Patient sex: M
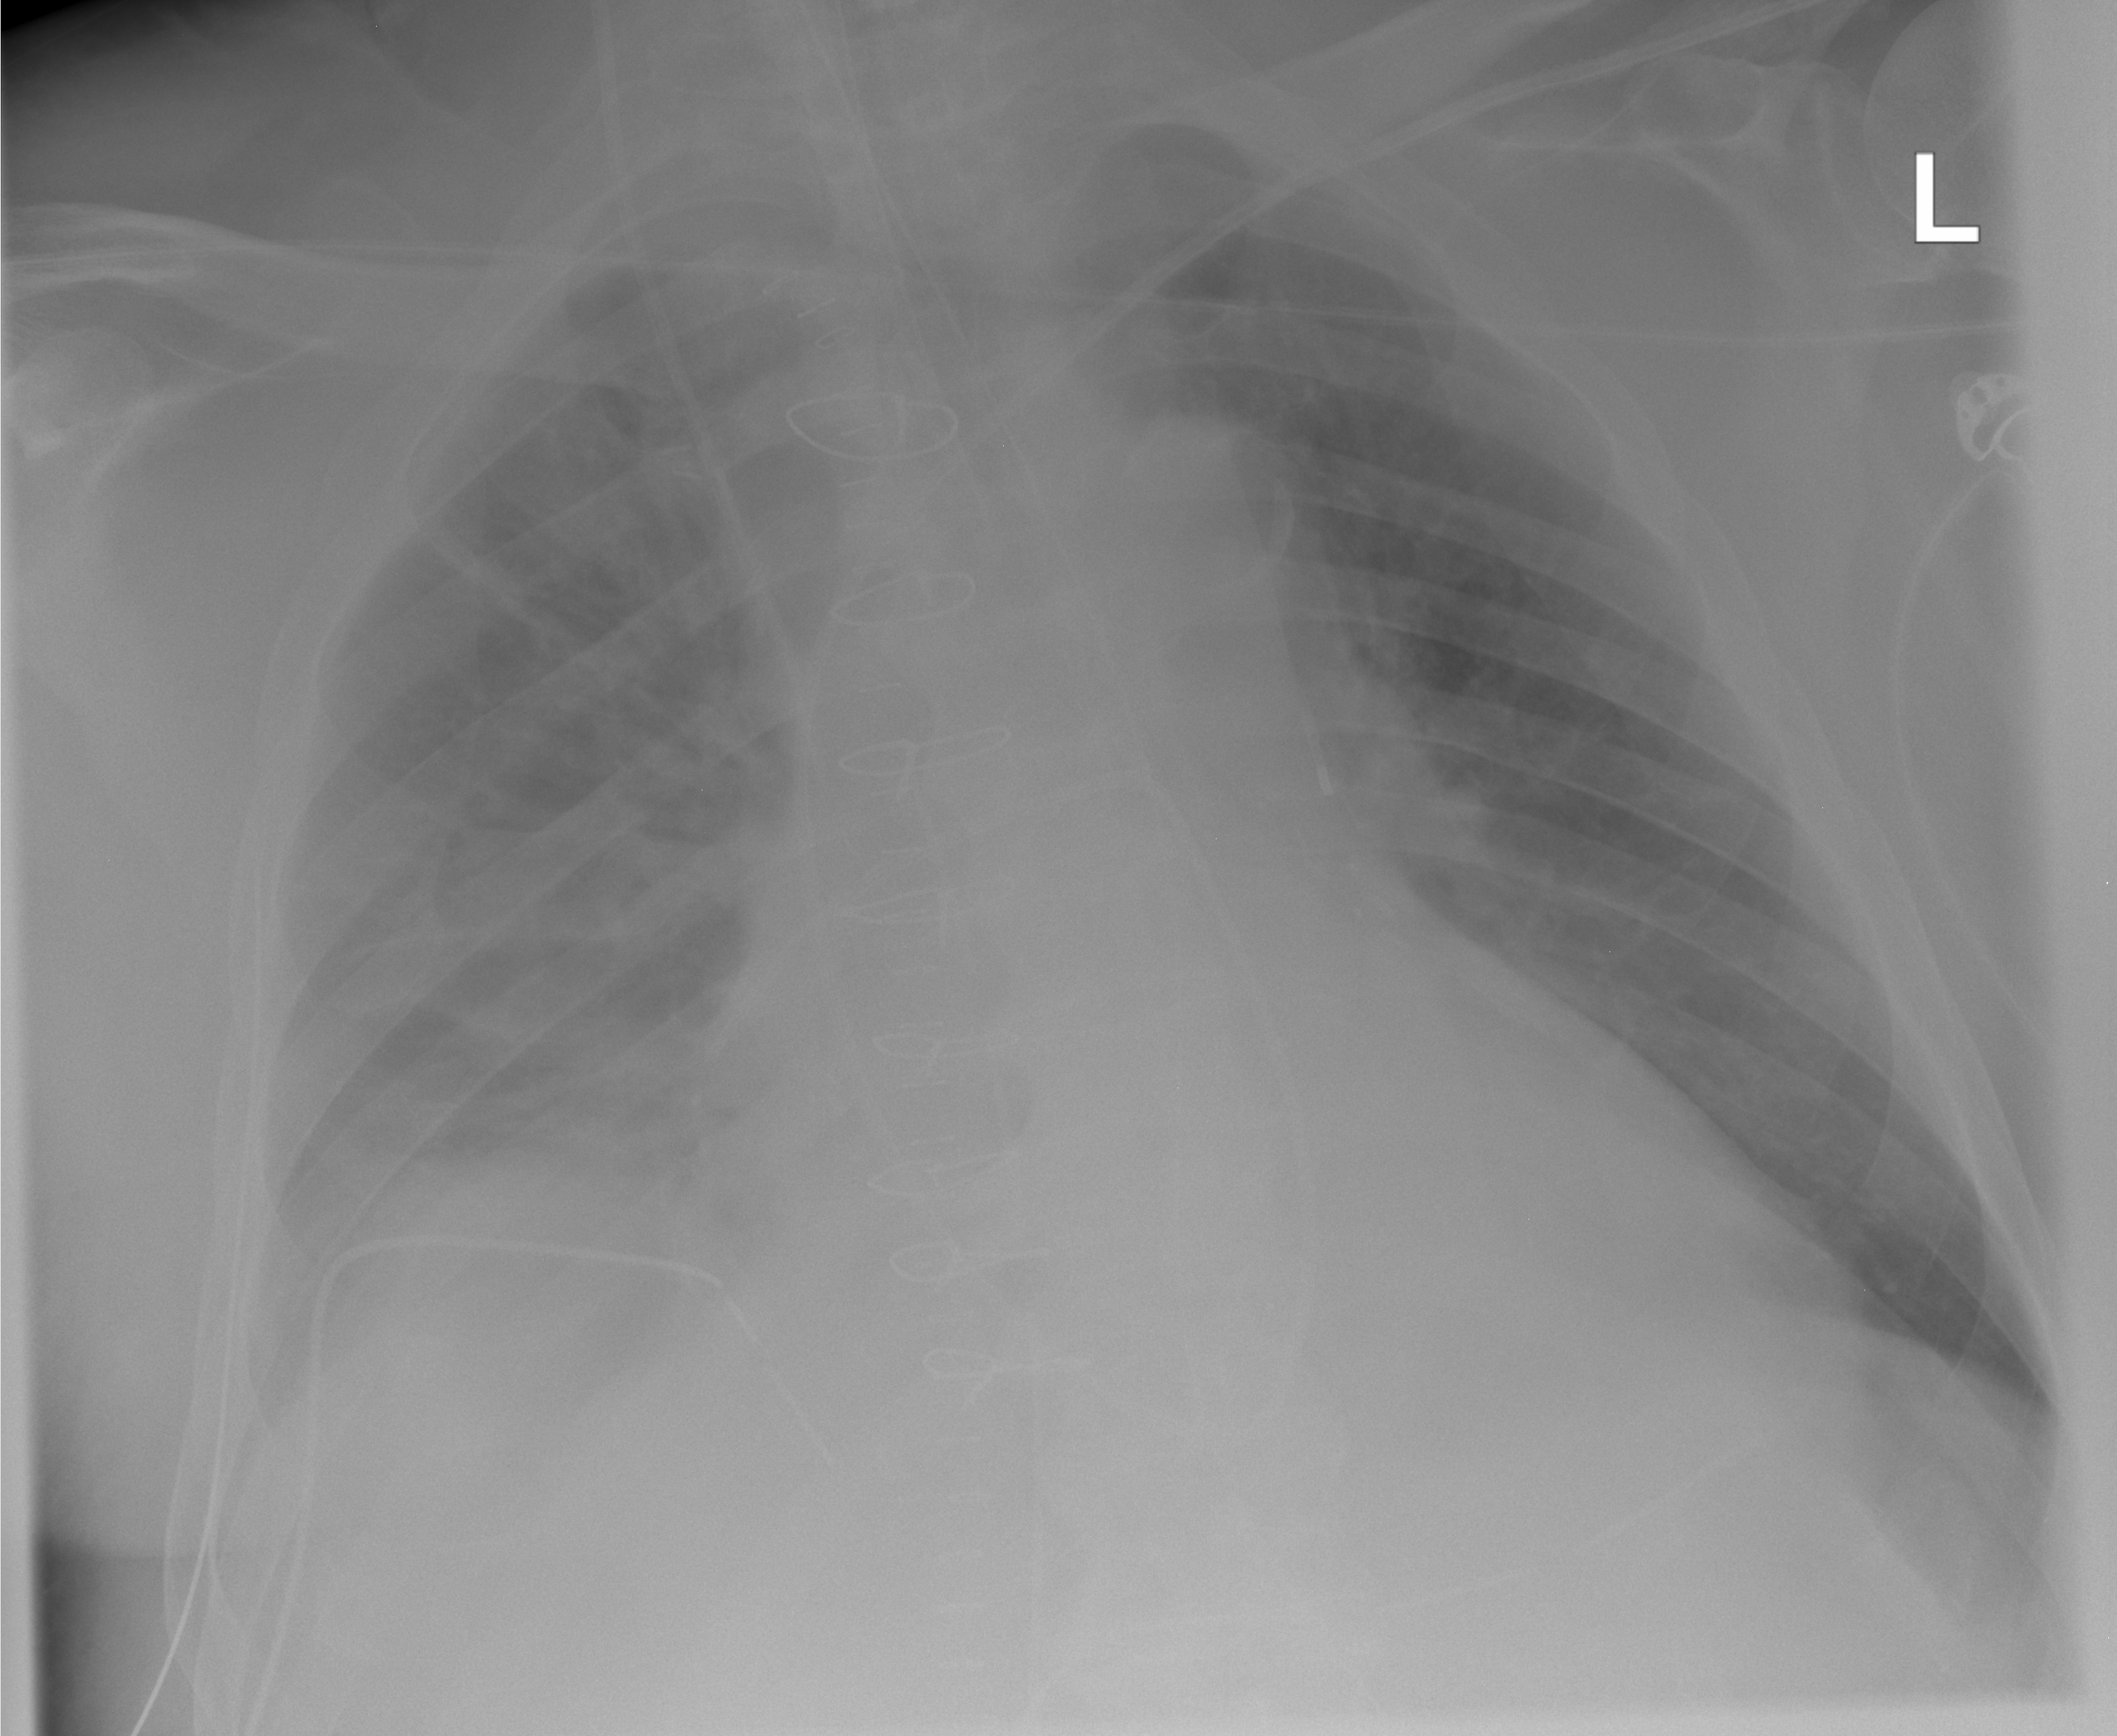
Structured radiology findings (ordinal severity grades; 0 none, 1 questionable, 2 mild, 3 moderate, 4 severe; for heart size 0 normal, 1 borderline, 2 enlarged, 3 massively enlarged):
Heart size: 2
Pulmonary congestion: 2
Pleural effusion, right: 2
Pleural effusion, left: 0
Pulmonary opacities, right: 2
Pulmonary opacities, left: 0
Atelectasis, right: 2
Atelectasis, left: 0